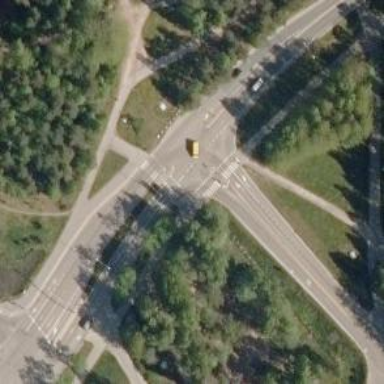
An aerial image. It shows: Asphalt cycleway. This cycleway is connection type.